Field crop: maize
Growth stage: 2
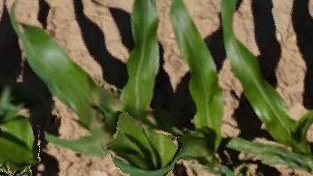
Species: maize